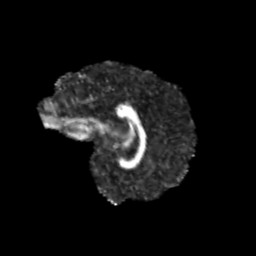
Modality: FA
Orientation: sagittal
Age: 13
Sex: female
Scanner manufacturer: siemens
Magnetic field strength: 3 T
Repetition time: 3.8 s
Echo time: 0.07 s